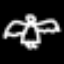
Label: angel